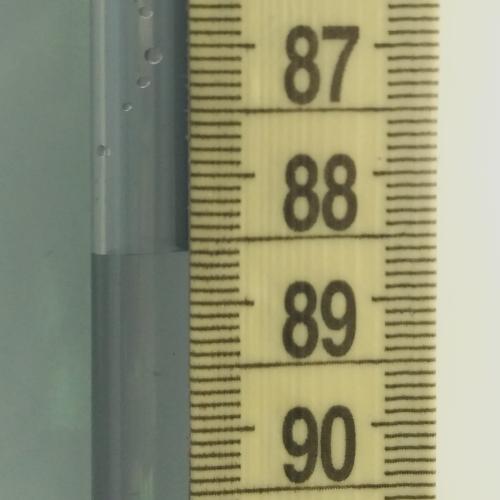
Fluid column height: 88.6 cm